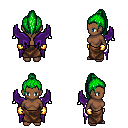
a pixel art fantasy rpg character, female body template, human, dark skin, purple wings, robe skirt, green long topknot hairstyle, gold gloves, four views (front, back, left, right), 2x2 character sprite sheet, small pixel art, hard edges, no anti-aliasing